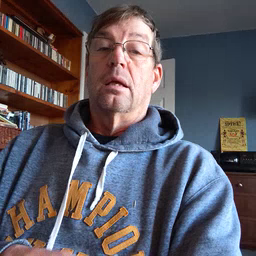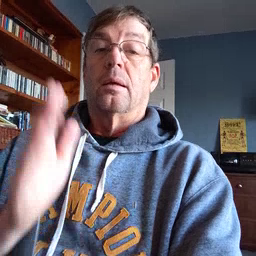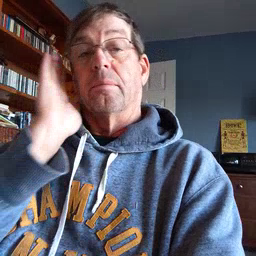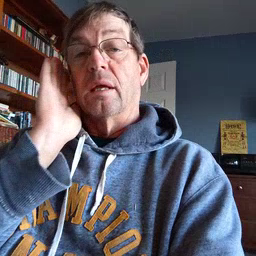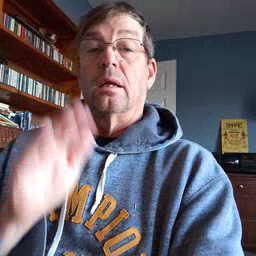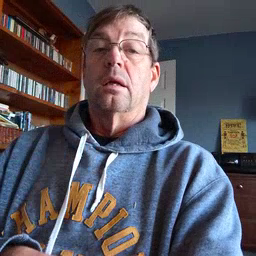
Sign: bed